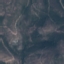
Land use / land cover: HerbaceousVegetation